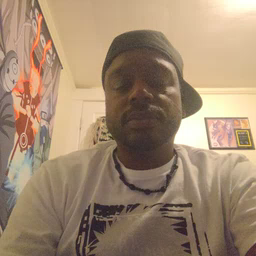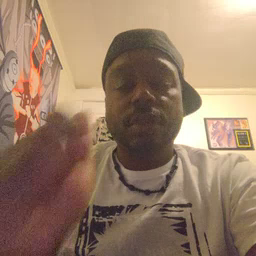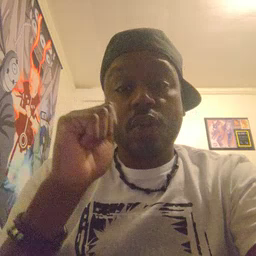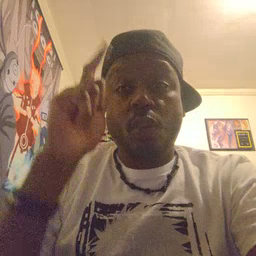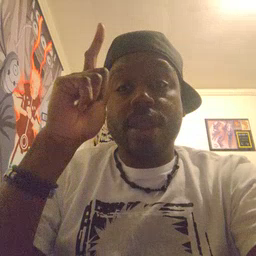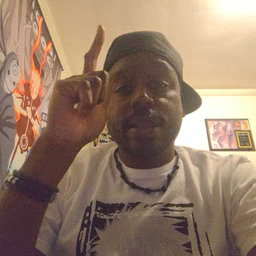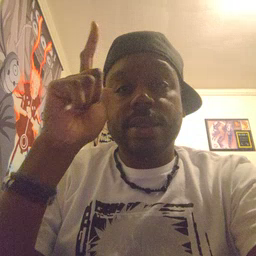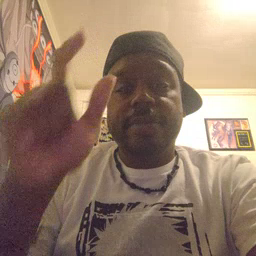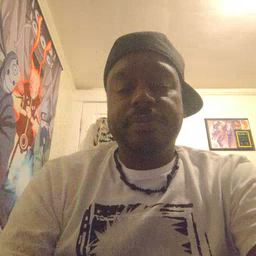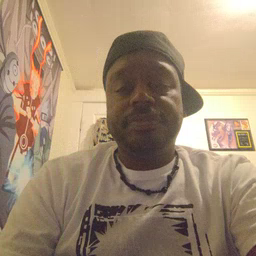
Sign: awake